Question: I want to do this:

This is the HTML/CSS that I have so far, but after trying various combinations of float, position absolute/relative, left, left-margin, clear, overflow, etc. I can't get it to handle varying lengths.
'''
<!DOCTYPE html>
<html>
<head>
<style>
.container {
}
.leftColumn {
float:left;
}
.rightColumn {
float:left;
left:120px;
position:absolute;
}
.clear {
clear:both;
}
</style>
</head>
<body>
<div class="container">
<div class="leftColumn">Apr 14: Title: </div>
<div class="rightColumn">This is a text that will have a variable width, sometimes short and sometimes very, very long, sometimes short and sometimes very, very long.</div>
<div class="clear"></div>
</div>
<div class="container">
<div class="leftColumn">Apr 15: Another Title: </div>
<div class="rightColumn">This is a text that will have a variable width, sometimes short and sometimes very, very long, sometimes short and sometimes very, very long.</div>
<div class="clear"></div>
</div>
<div class="container">
<div class="leftColumn">Apr 16: A Still Longer Title: </div>
<div class="rightColumn">This is a text that will have a variable width, sometimes short and sometimes very, very long, sometimes short and sometimes very, very long.</div>
<div class="clear"></div>
</div>
</body>
</html>
'''
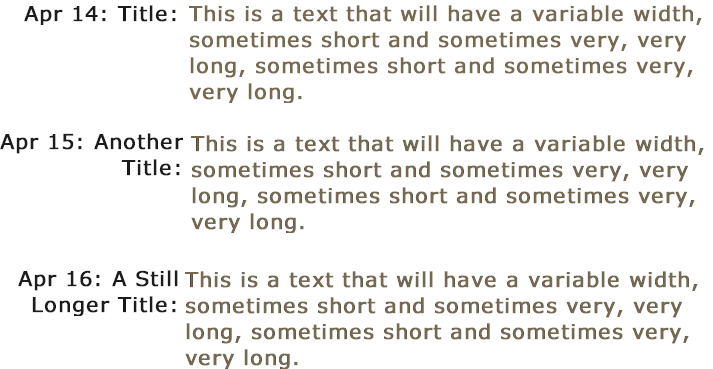
Answer: see this fiddle : <URL>
1) Remove all those awful empty div for clearing of floats (just use 'easyclearing' or some other not-structural equivalent technique)
2) You're missing all closing '</div>' for every '.rightColumn'
3) Use this css code [updated]
'''
.container {
height: auto; overflow: hidden; width: 100%;
margin : 0 0 20px 0;
}
.leftColumn {
float:left;
width : 120px;
}
.rightColumn {
margin-left: 120px;
}
'''
of course change the width of the elements as you prefer and give some margin to '.container' elements
(As aside note I would suggest to use instead a description list '<dl>' but this would require to set a maximum height for the left columns. Or maybe you can avoid all that '<div>ification' using headings and paragraphs properly)